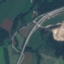
Label: Highway